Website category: book
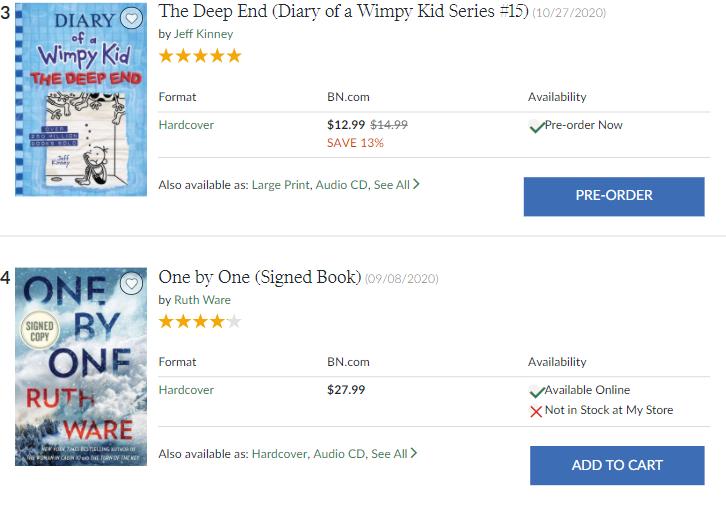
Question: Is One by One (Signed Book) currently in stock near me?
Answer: no

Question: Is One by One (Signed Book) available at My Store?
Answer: no

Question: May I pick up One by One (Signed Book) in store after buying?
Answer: no

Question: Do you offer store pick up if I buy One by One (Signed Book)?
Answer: no

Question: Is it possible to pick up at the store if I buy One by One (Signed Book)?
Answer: no

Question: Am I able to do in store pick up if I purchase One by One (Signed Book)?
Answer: no

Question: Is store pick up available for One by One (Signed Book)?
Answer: no

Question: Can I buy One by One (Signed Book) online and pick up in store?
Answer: no